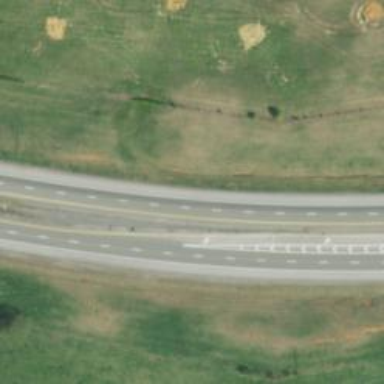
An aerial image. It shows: This image shows trunk highway that functions as expressway.